Field crop: tomato
Growth stage: 1
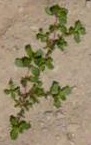
Species: portulaca